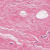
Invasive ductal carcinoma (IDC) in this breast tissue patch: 0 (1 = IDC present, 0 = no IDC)